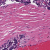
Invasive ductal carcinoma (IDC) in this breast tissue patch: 1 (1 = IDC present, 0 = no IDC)